Question: I am appending a number of custom UITableViewCell into a UITableView, I have set the constraints so that there is no margin, however I cannot get rid of a small white line below it!

Does anyone know how I can achieve this using SWIFT, I have tried the objective-c code:
'''
self.table.separatorType = UITableViewCellSeparatorStyleNone
'''
but I do not know how to convert into into Swift!
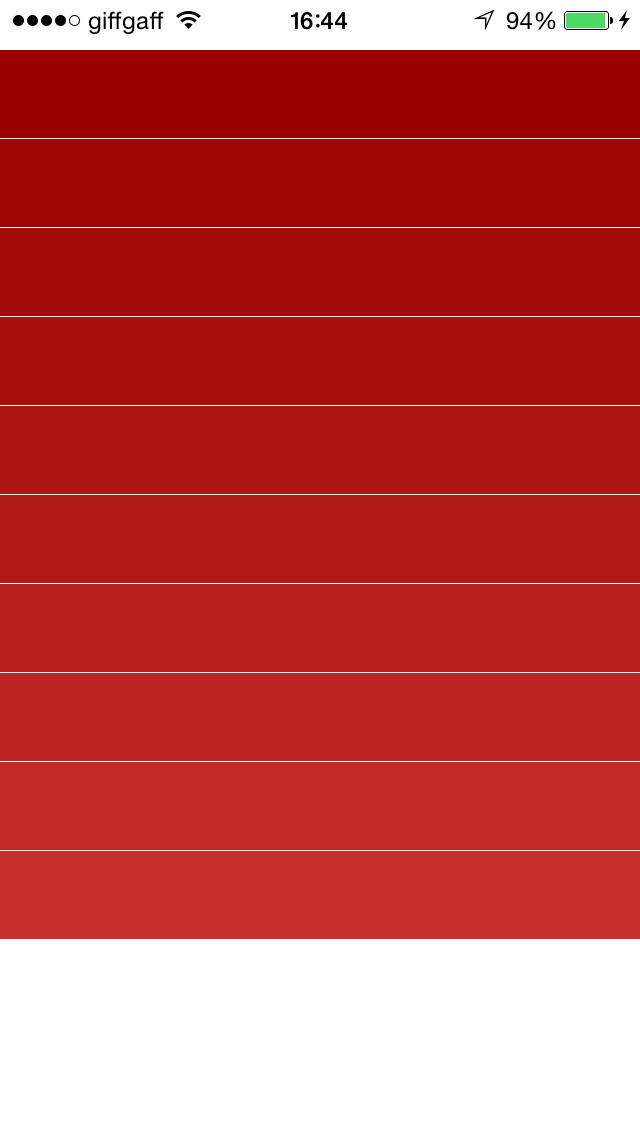
Answer: I solved this by effectively setting the tableView's 'separatorInset' to 'UIEdgeInsetsZero'.
I'm not sure of the Swift equivalent of that, though.
EDIT: I just looked it up. It's pretty much the same in Swift:
'''
tableView.separatorInset = UIEdgeInsetsZero
'''